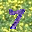
Label: 7